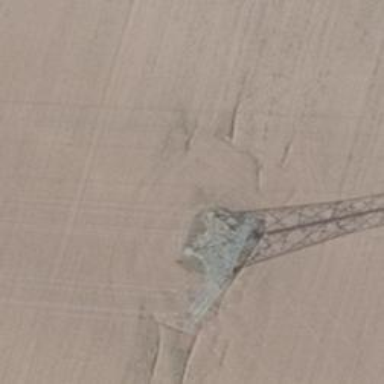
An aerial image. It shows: Power line is depicted.